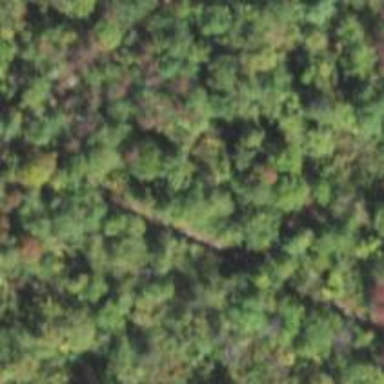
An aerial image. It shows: Natural path.